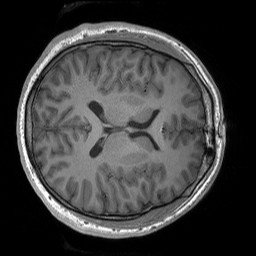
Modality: T1w
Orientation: axial